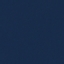
Land use / land cover: SeaLake